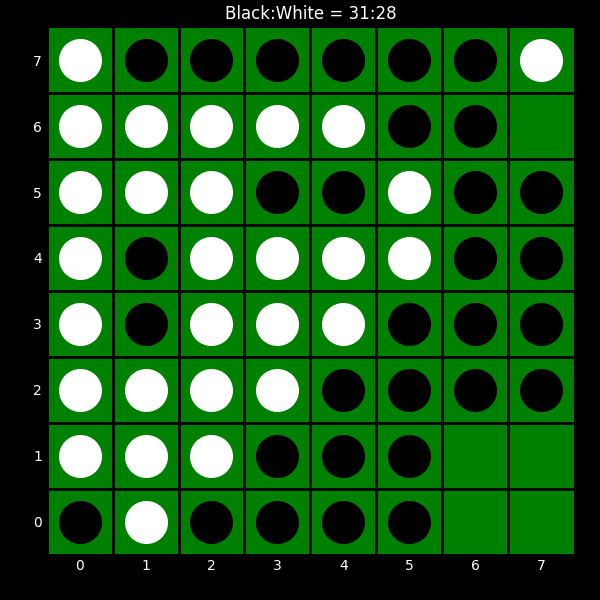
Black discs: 31
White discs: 28